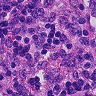
Metastatic tissue present: yes